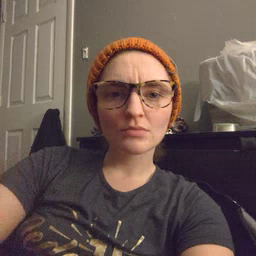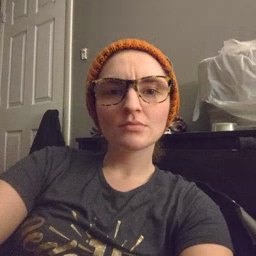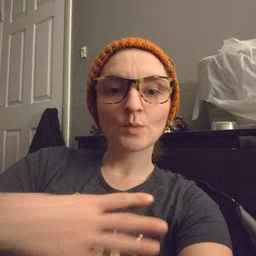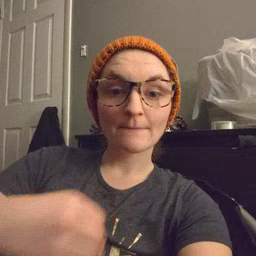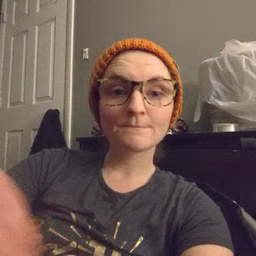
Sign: white